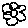
Label: flower